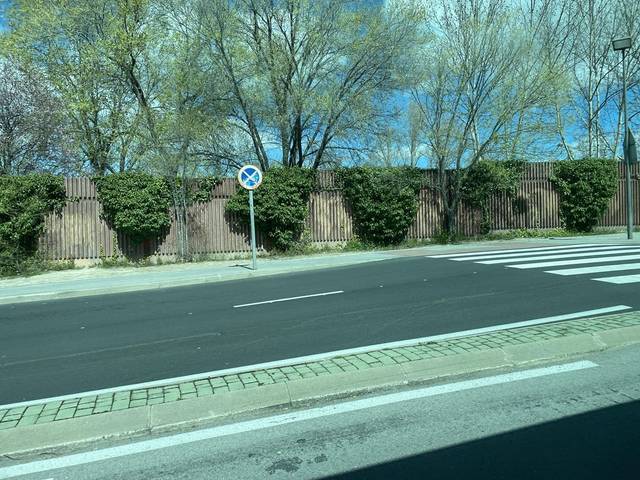
Region: Spain
Coordinates: 40.475, -3.846